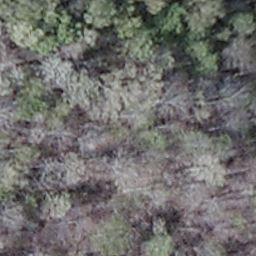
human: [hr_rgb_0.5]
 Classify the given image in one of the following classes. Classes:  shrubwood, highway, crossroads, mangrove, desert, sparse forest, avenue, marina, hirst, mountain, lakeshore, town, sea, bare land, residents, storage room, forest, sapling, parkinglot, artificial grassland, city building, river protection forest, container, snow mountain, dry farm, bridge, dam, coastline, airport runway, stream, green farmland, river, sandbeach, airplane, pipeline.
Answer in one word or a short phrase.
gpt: shrubwood